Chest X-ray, PA view. Patient: 60 years old, sex F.
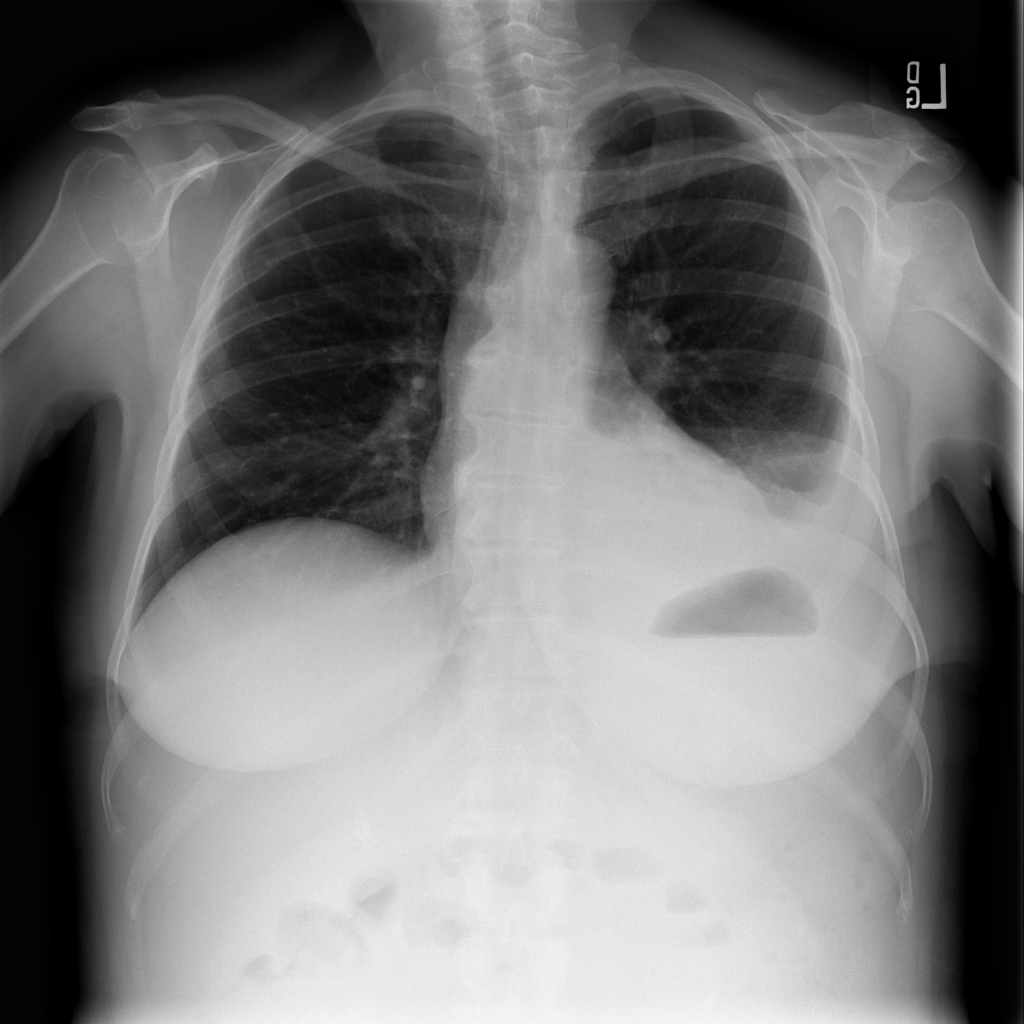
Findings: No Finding